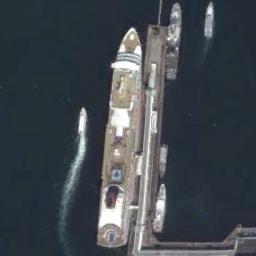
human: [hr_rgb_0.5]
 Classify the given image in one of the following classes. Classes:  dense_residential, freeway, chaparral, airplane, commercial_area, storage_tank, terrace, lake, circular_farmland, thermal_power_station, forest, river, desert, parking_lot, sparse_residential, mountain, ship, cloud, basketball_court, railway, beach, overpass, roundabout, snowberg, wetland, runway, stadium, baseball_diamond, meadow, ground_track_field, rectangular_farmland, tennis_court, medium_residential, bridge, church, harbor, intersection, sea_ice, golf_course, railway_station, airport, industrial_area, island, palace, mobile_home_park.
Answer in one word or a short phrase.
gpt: ship